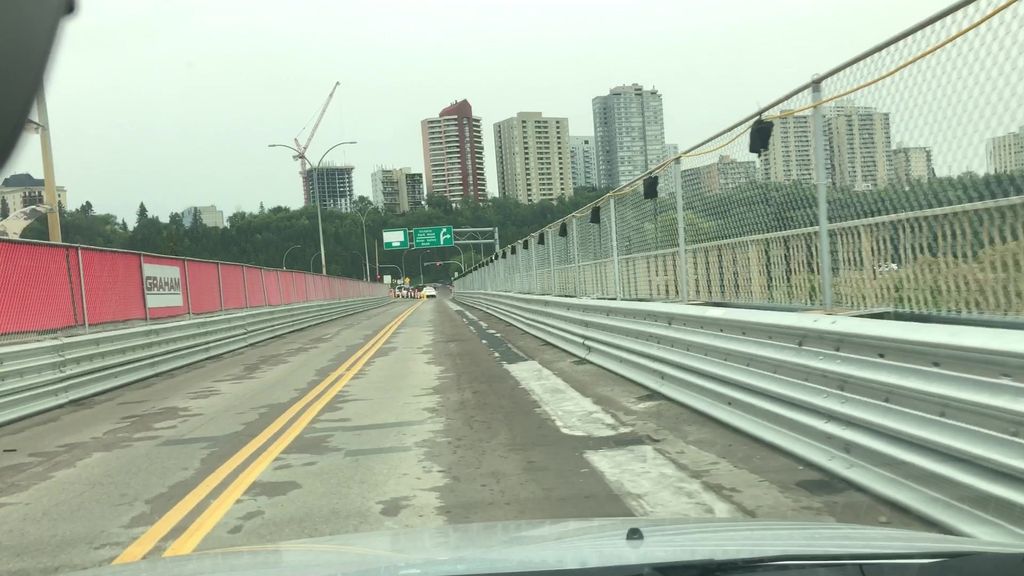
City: edmonton